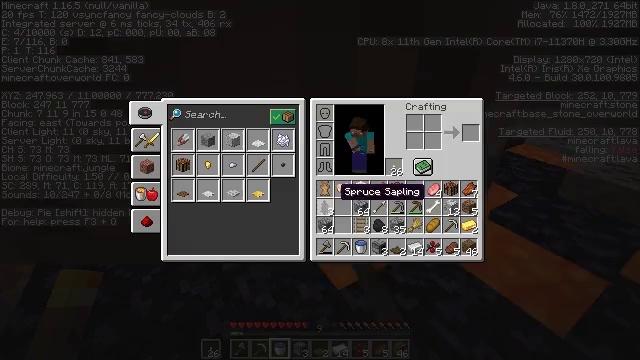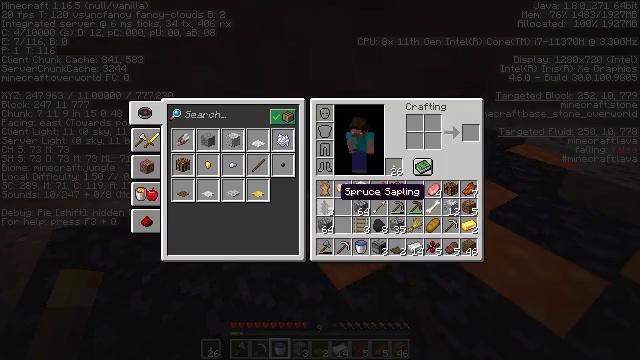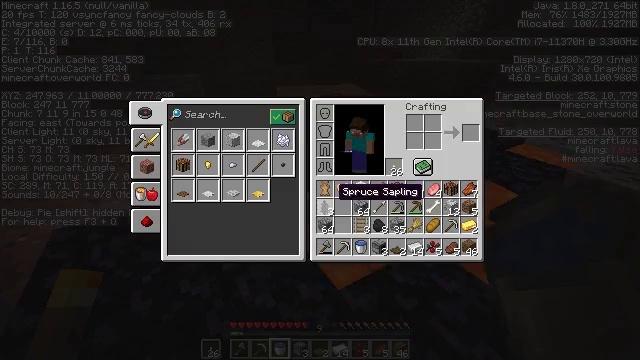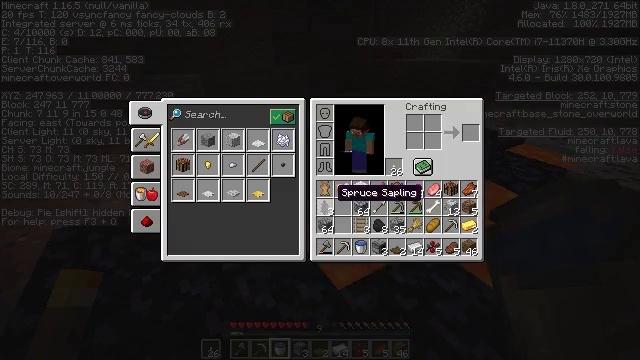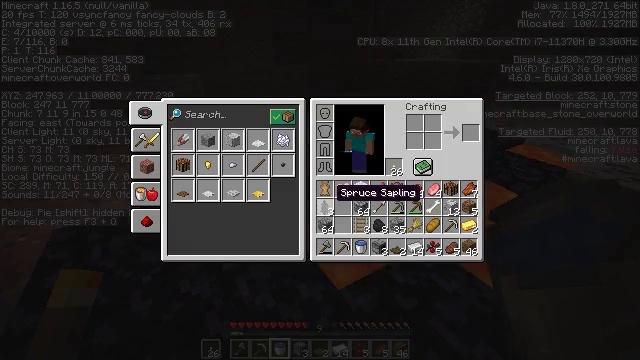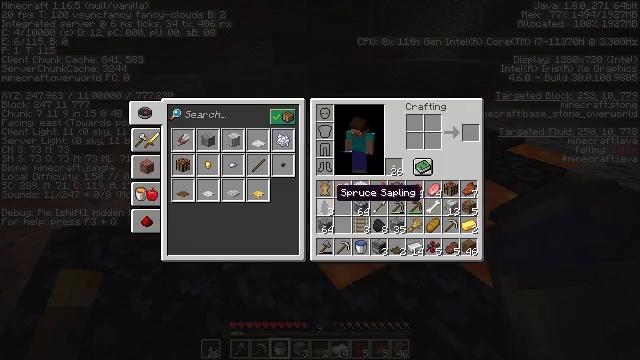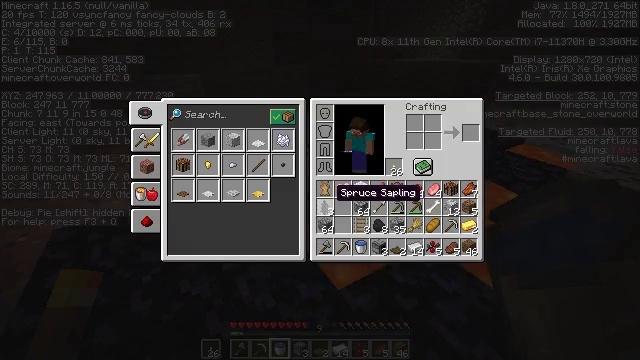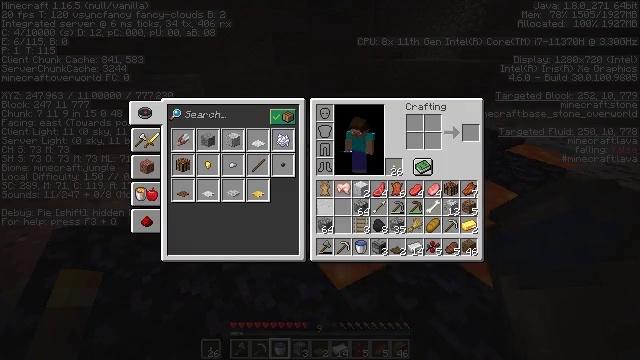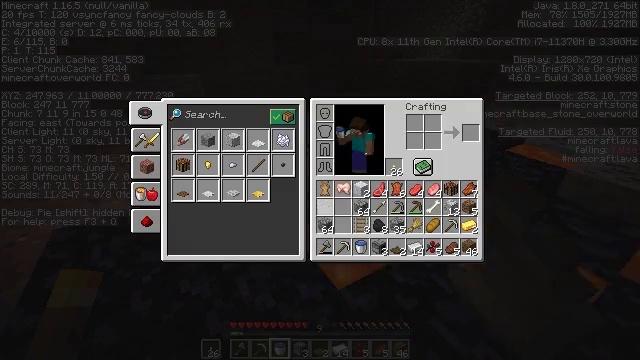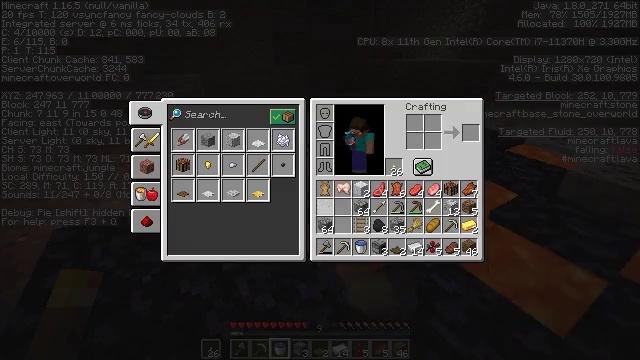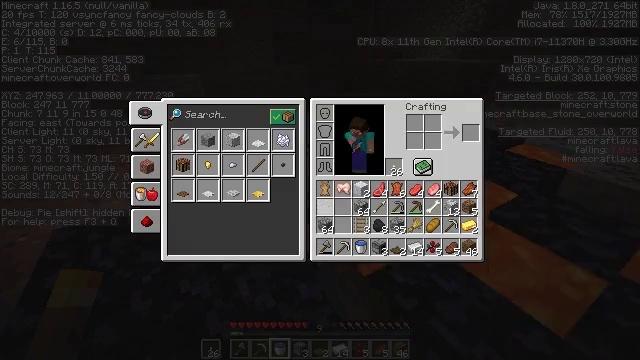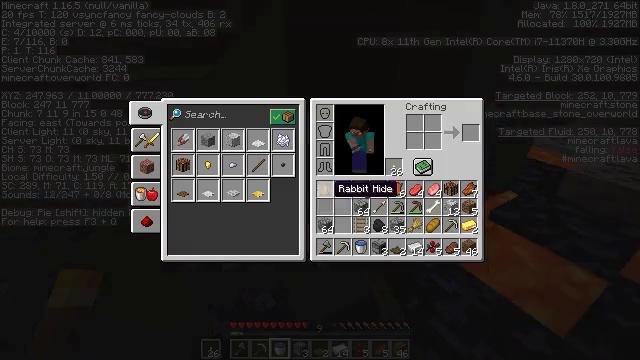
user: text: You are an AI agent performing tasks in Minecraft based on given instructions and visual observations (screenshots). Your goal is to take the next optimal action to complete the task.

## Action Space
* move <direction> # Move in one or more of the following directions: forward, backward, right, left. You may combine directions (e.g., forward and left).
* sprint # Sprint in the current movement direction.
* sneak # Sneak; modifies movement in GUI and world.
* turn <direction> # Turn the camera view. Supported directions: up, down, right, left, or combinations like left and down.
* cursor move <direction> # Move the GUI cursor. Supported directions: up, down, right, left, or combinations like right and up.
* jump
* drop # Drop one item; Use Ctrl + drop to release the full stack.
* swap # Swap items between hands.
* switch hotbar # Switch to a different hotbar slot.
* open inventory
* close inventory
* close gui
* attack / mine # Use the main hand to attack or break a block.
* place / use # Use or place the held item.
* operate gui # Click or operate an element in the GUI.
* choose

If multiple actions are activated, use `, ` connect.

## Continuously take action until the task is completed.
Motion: motion action
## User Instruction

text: Drop a spruce sapling.
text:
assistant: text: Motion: sprint, open gui
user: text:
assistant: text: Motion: sprint
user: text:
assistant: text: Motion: sprint
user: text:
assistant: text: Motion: sprint
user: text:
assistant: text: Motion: sprint
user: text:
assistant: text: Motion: sprint
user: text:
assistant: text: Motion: sprint, drop
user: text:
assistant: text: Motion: sprint, drop
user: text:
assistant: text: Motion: sprint, drop
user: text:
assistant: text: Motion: sprint
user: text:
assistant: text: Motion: sprint
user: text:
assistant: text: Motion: sprint